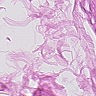
Metastatic tissue present: no